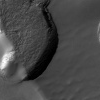
Atmospheric dust classification: not_dusty